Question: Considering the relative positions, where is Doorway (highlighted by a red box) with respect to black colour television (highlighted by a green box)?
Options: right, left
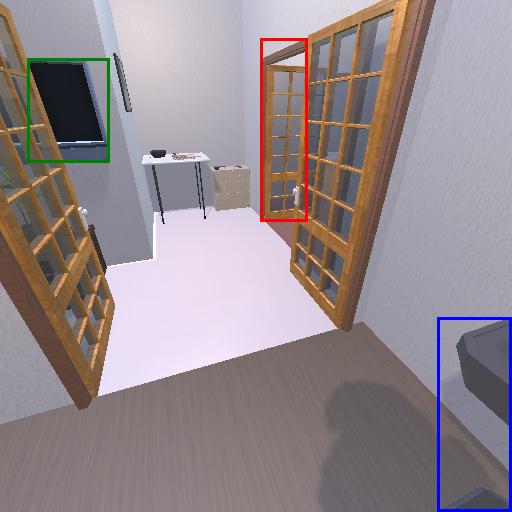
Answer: right